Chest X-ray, AP view. Patient: 53 years old, sex F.
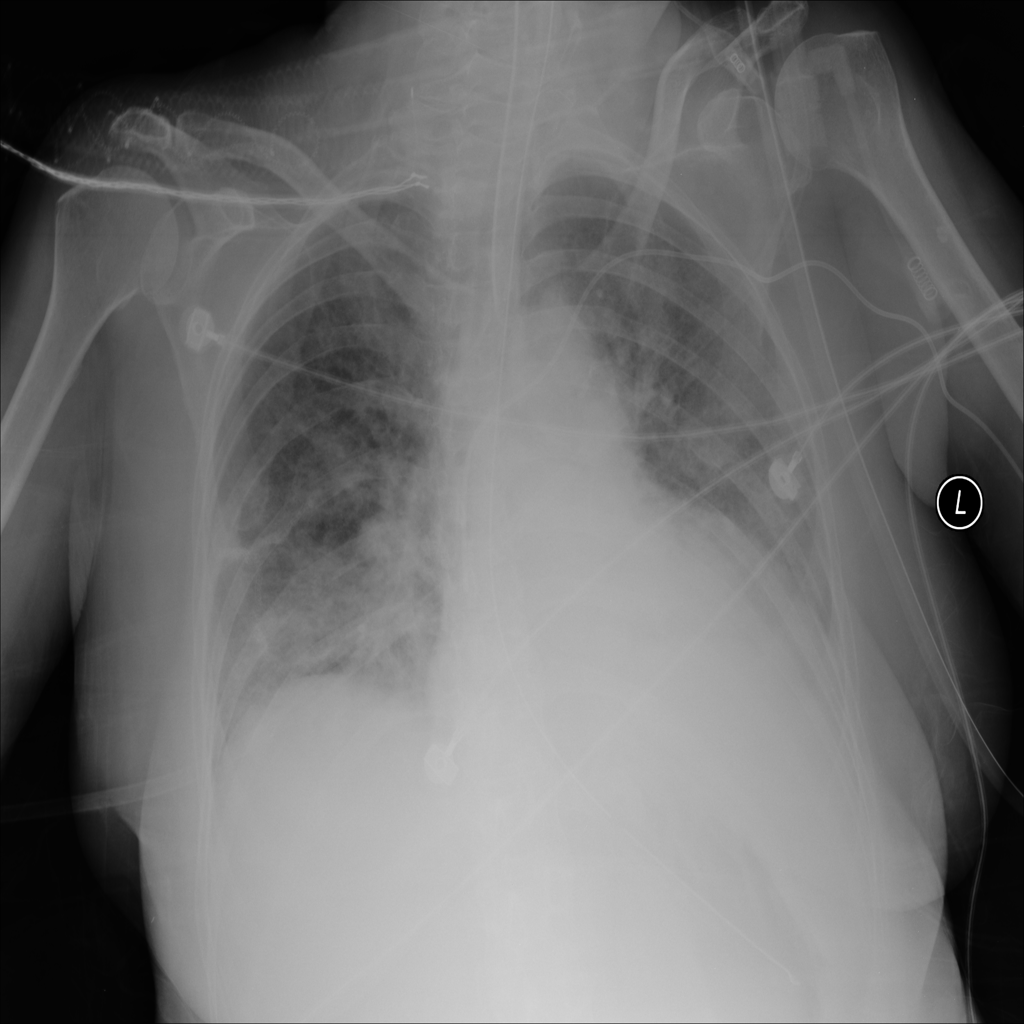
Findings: Atelectasis, Infiltration